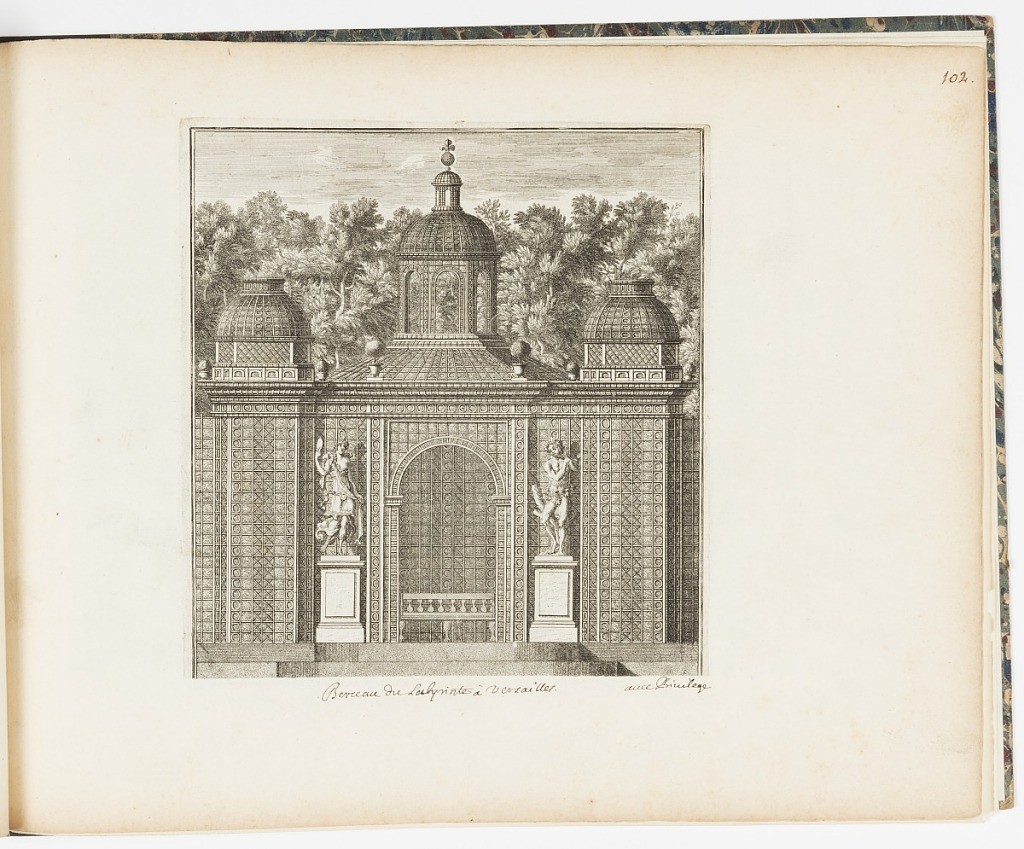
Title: Berceau du Labyrinte à Versailles
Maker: Adam Perelle, French, 1638 – 1695
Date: ca. 1690
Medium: Etching on laid paper
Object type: Print
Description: A three-domed trellis pavilion with a bench set into a central arch. The central dome is topped with a copula. Planted round topiary bushes set as finials on the roof. Trees in the background. On either side of the central arch, there are two mythological sculptures of figures on plinths. The proof is before lettering, with the title inscribed in ink, within the plate, lower center.